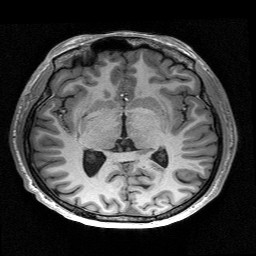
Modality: T1w
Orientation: coronal
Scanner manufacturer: siemens
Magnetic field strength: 3 T
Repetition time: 2.53 s
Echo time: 0.00267 s